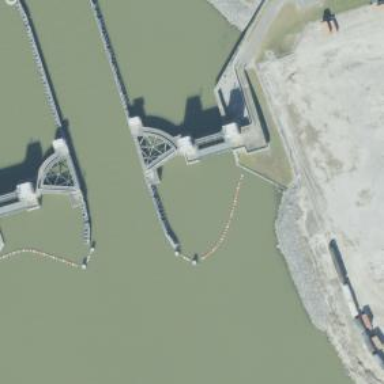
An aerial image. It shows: Lock gate along waterway.